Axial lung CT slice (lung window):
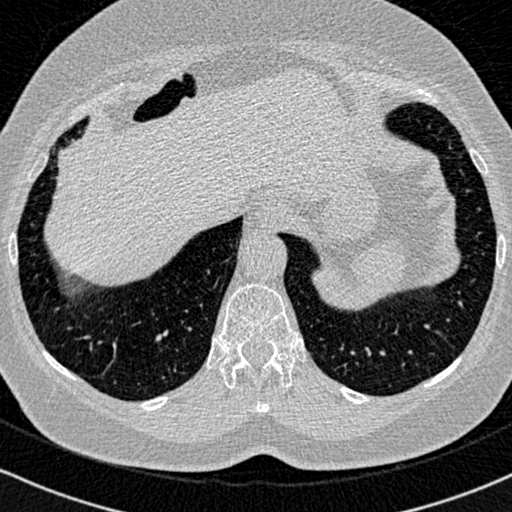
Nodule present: no